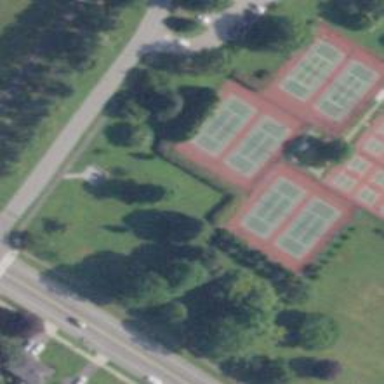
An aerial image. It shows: Tennis court on pitch designated for leisure land.